Interaction volume radius: 10 \u00c5
Interaction volume height: 30 \u00c5
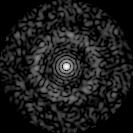
Disorder parameter: 0.8599